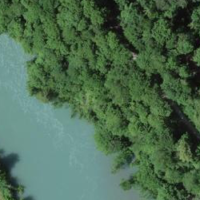
EUNIS habitat code: 15
Species observed at this site:
Erigeron karvinskianus
Dryocopus martius
Milvus milvus
Cornus sanguinea